Question: I want to change Header name as a clients in openerp. I am using python and xml. see my screenshot.

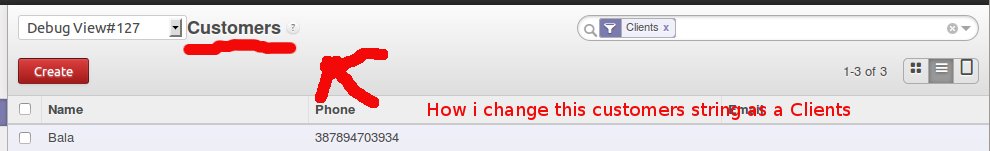
Answer: Yes, you have to edit the XML for the action. Activate developer mode by going to help > About openERP > click active developer mode.
That will let you see the developer information. Then click edit action, and change the name of the action to what you want.